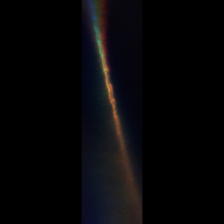
Taxon: Psuedo-nitzschia
Group: Diatoms